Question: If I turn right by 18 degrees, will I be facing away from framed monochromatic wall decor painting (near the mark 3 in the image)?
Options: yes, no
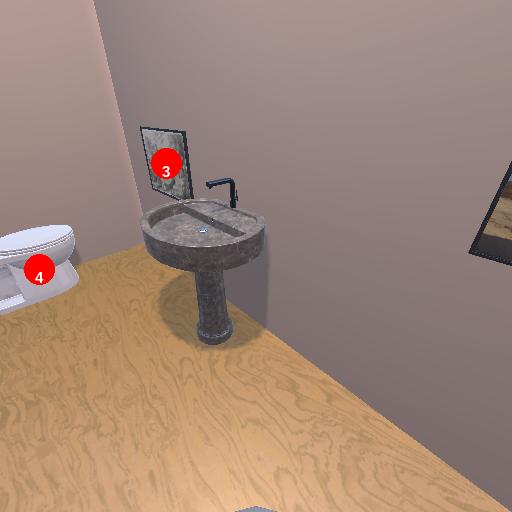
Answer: yes